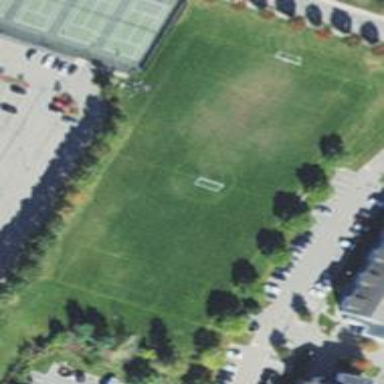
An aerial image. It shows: Recreation ground.